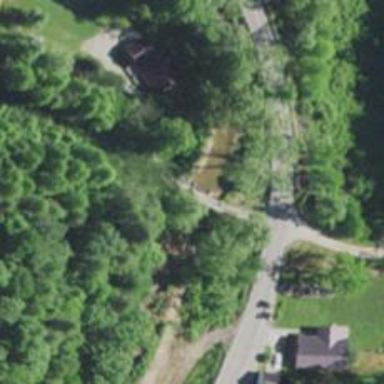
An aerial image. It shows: Driveway bridge over service road.